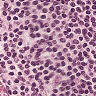
Metastatic tissue present: no